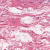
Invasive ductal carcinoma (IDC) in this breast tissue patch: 0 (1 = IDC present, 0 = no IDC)